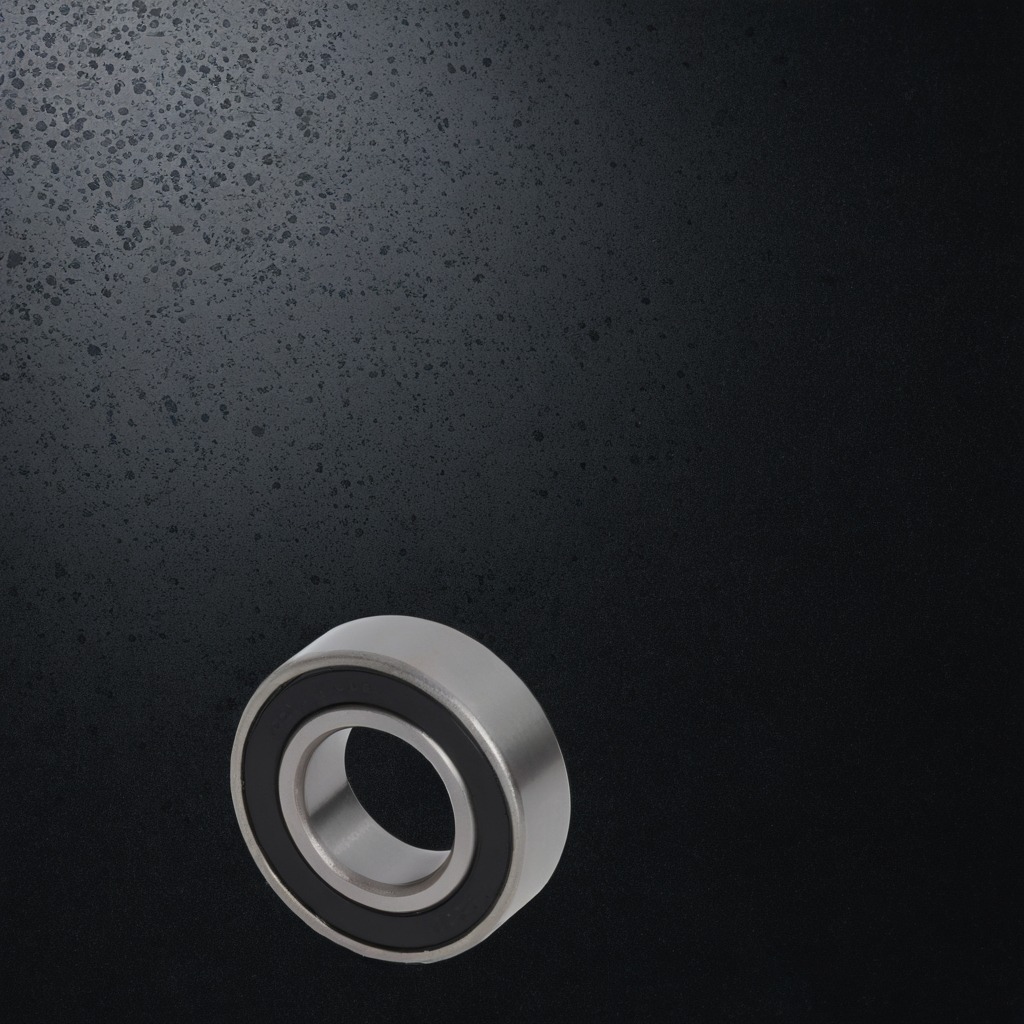
A metal ball bearing is lying on the granite tabletop.